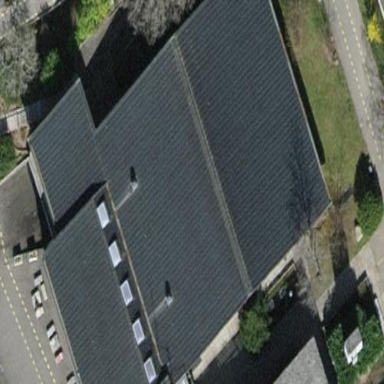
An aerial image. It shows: School building.